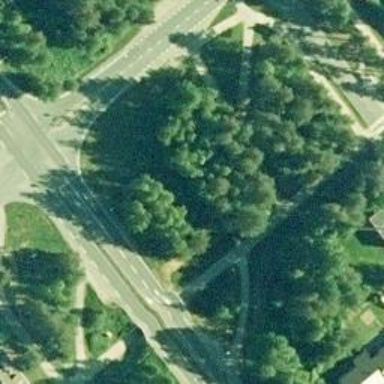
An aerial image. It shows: Cycleway.